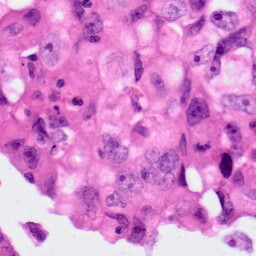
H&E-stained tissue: Lung